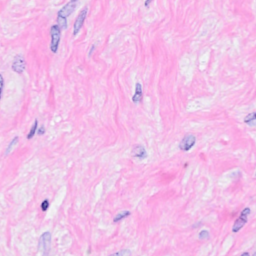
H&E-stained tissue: Breast